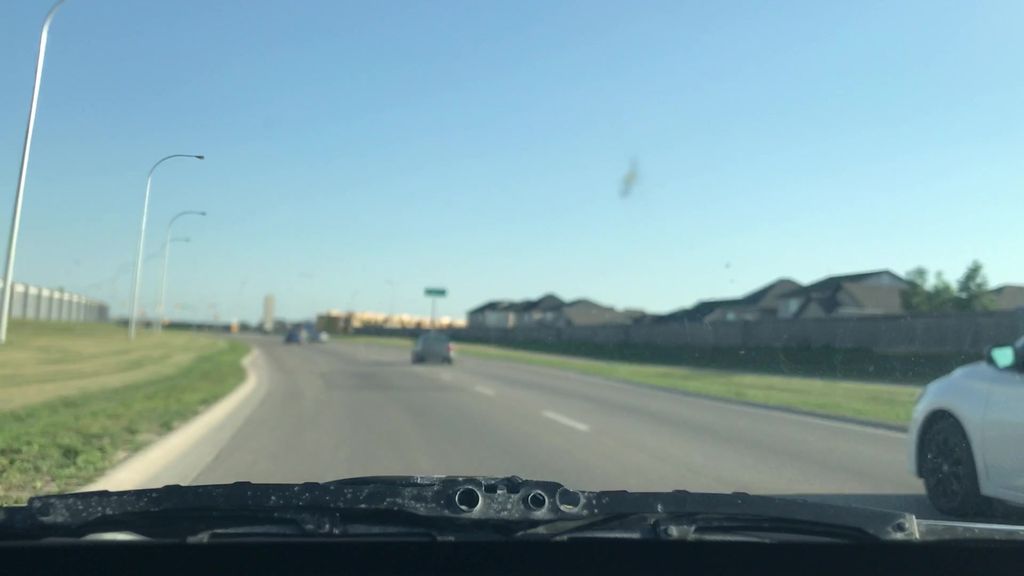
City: winnipeg